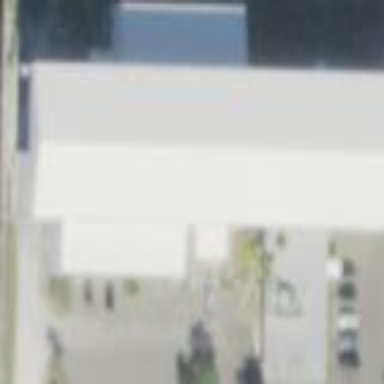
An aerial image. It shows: Building located by boatyard.